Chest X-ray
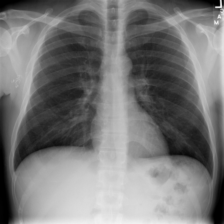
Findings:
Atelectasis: negative
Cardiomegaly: negative
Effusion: negative
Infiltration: negative
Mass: negative
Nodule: negative
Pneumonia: negative
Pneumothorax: negative
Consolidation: negative
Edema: negative
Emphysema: negative
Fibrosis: negative
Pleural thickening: negative
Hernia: negative